Question: Chef newb here - trying to setup a development box using vagrant to work with ruby on rails. I am digging through the docs, but can't seem to figure out the syntax around this error:
'''
==> default: could not find recipe server for cookbook mysql
'''
Here's the VagrantFile/Cheffile: <URL>
I know I need to include the following, just not sure how:

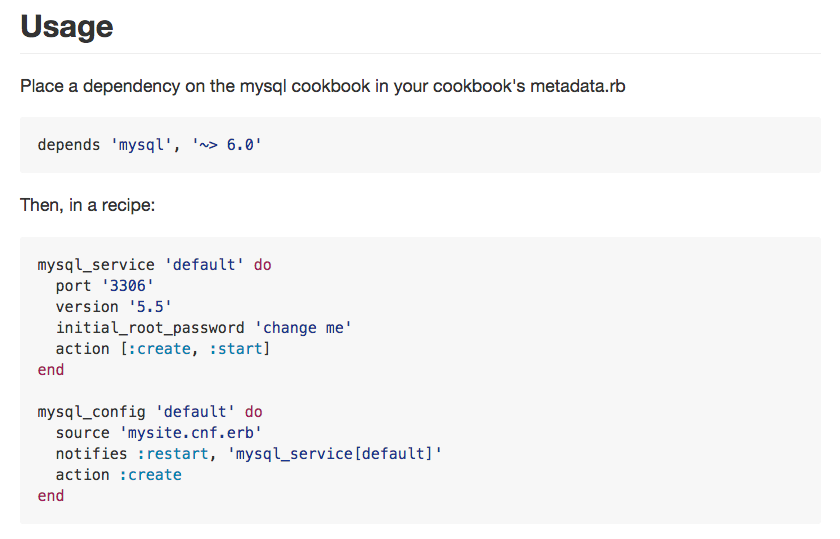
Answer: Remove the following two lines from your Vangrantfile (L33,34)
'''
chef.add_recipe "mysql::server"
chef.add_recipe "mysql::client"
'''
Mysql cookbook changed versions recently. The new version (6.0) doesn't provide recipes, just LWRP ('mysql_service' resource).
Then create your own cookbook ('knife cookbook create myname') and add the mysql_service block to 'cookbooks/myname/recipes/default.rb'